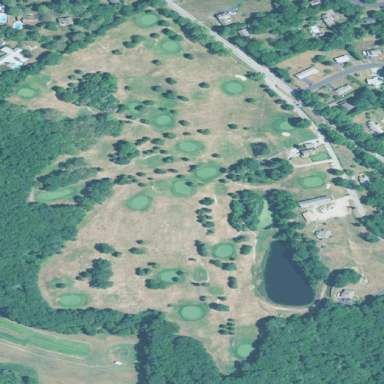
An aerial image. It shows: Golf course.